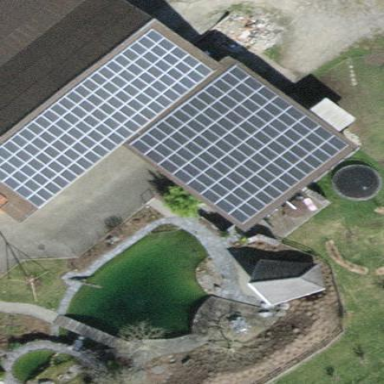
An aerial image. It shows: Solar power generator utilizing photovoltaic technology with solar photovoltaic panels.